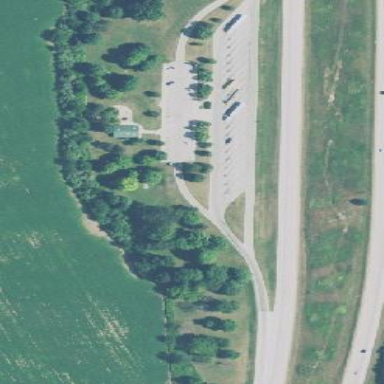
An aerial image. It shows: Rest area on the road.